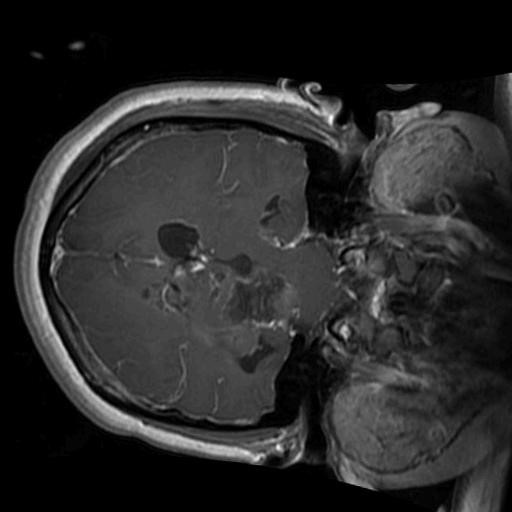
Label: brain_glioma